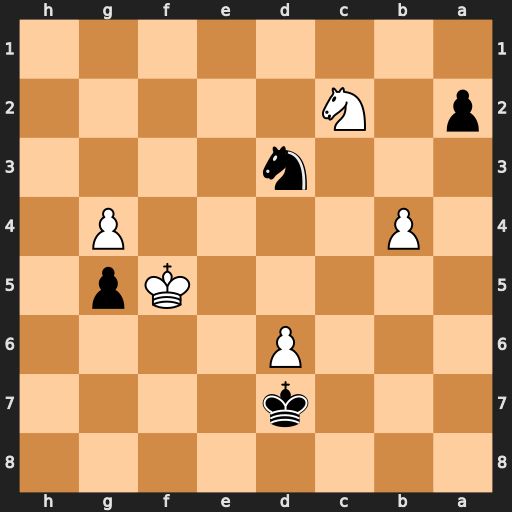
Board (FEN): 8/3k4/3P4/5Kp1/1P4P1/3n4/p1N5/8
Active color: b
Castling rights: -
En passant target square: -
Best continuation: Nxb4 Na1 Kxd6 Kxg5 Ke5